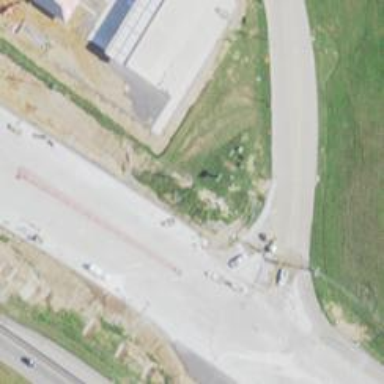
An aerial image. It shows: Primary link highway.